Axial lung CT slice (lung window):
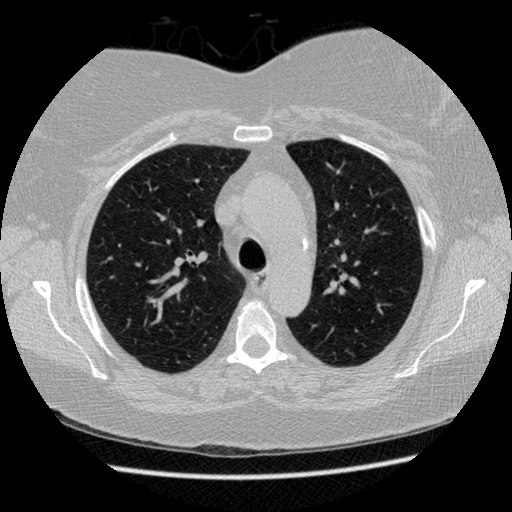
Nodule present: no